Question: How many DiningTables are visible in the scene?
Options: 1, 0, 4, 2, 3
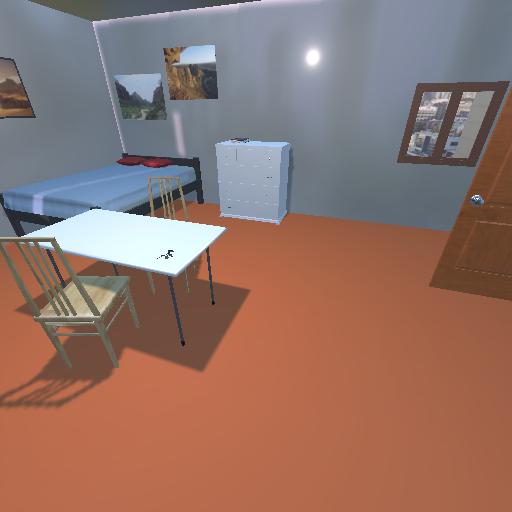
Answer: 1